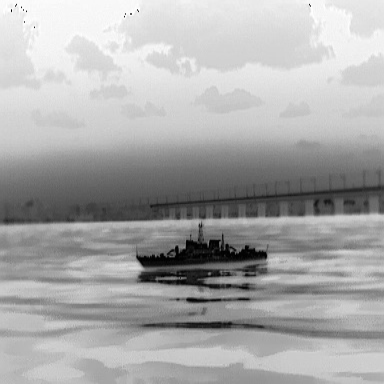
There is a warship in the infrared image.